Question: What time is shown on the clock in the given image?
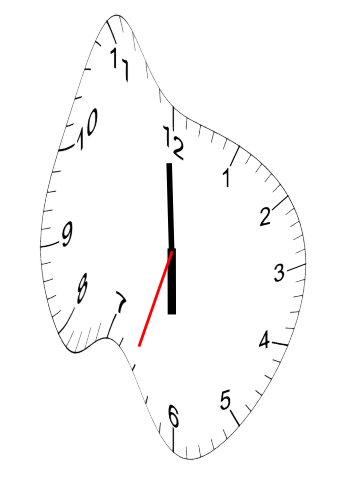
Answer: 05:59:33